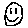
Label: smiley face